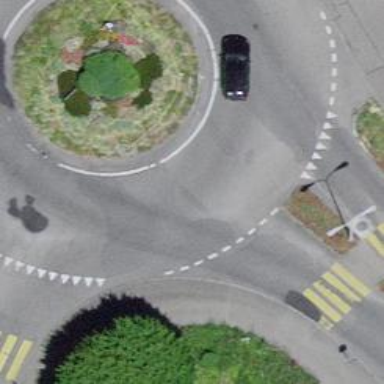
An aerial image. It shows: Tertiary road leading to roundabout.